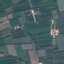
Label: PermanentCrop